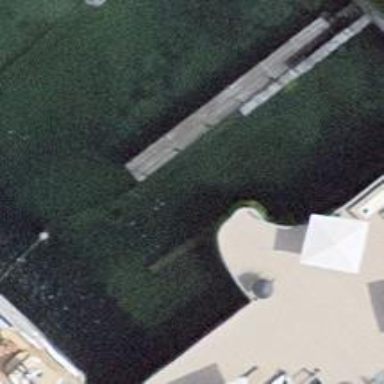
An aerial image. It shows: Man-made pier.